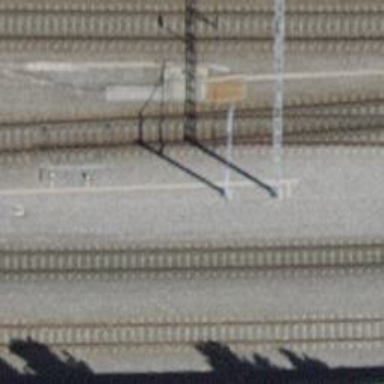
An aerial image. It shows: Railway switch with the turnout pointing to the right.